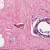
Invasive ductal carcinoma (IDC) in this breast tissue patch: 0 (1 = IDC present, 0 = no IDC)